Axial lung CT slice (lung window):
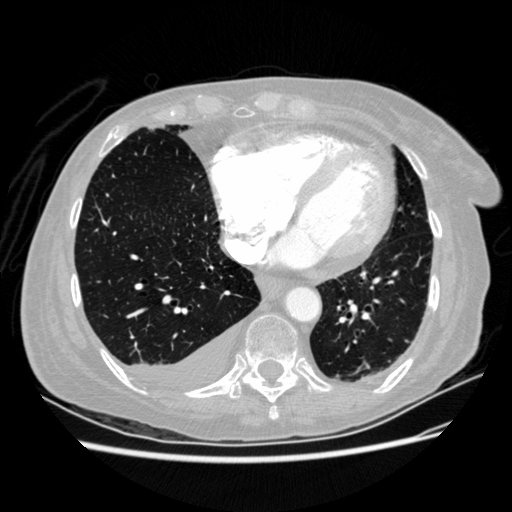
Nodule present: no